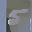
Label: 5